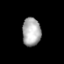
Tissue: prostate
Cell type: Epithelial cells
Senescence score: 0.3189
Nuclear area (px): 513
Mean DAPI intensity: 172.388